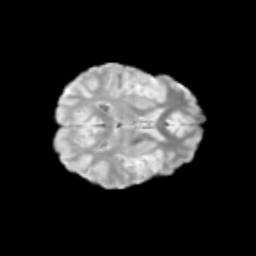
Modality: T2w
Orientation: axial
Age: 13
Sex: female
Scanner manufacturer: siemens
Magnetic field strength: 3 T
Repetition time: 3.8 s
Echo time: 0.07 s